Question: I am wondering how can I remove the 3 horizontal red lines on the stock graph as shown in image bellow. Please ignore the dots/squares on the image they are irrelevant. I think I have searched every google page there is and went through every option asp.net has... and could not figure out it. Any help is greatly appreciated!

Code that generated this graph:
'''
Double[] test = new Double[] { 10, 50 };
Chart1.Series[0].ChartType = SeriesChartType.Stock;
Chart1.Series[0].YAxisType = AxisType.Primary;
Chart1.Series[0].Color = Color.Red;
Chart1.Series[0].BorderWidth = 10;
Chart1.ChartAreas[0].AxisY.MajorGrid.Enabled = false;
Chart1.ChartAreas[0].AxisX.MajorGrid.Enabled = false;
Chart1.Series[0]["PixelPointWidth"] = "5";
Chart1.Series.Add(new Series("Test Series"));
Chart1.Series[1].ChartType = SeriesChartType.Point;
Chart1.Series[1].YAxisType = AxisType.Primary;
Chart1.Series[1].Color = Color.Black;
Chart1.Series[1].BorderWidth = 3;
Chart1.Series[1].MarkerSize = 15;
Chart1.Series.Add(new Series("New Series"));
Chart1.Series[2].ChartType = SeriesChartType.Point;
Chart1.Series[2].YAxisType = AxisType.Primary;
Chart1.Series[2].Color = Color.Orange;
Chart1.Series[2].BorderWidth = 3;
Chart1.Series[2].MarkerSize = 15;
Chart1.Series[0].Points.Add(new Double[] {-10, 50});
Chart1.Series[1].Points.Add(25);
Chart1.Series[2].Points.Add(20);
for (int i = 0; i < 2; i++)
{
Chart1.Series[0].Points.Add(test);
Chart1.Series[1].Points.Add(25);
Chart1.Series[2].Points.Add(20);
}
'''
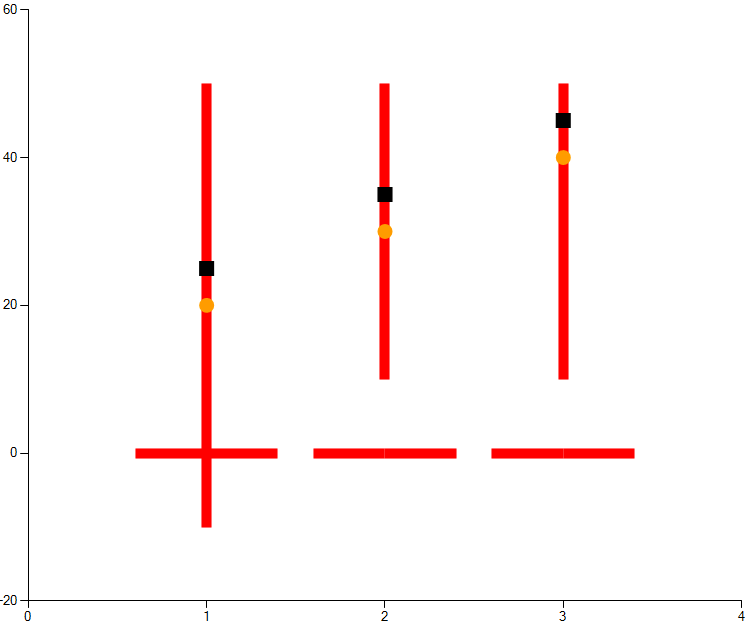
Answer: Okay, after looking into it obsessively, I think that I have a solution. Just adding the two Y values, the chart has a default value of zero for a marker (high or low?). By specifying that you will add the four values (open, close, high, low - not certain about the high/low order), you can hide those lines by making them fall within your open/close range, and by setting the PixelPointWidth to equal or less then your BorderWidth.
'''
// IMPORTANT: add the ", 4" to indicate that you have the four Y values
Chart1.Series.Add(new Series("Stock", 4));
Chart1.Series["Stock"].ChartType = SeriesChartType.Stock;
Chart1.Series["Stock"].YAxisType = AxisType.Primary;
Chart1.Series["Stock"].Color = Color.Red;
Chart1.Series["Stock"].BorderWidth = 10;
Chart1.ChartAreas[0].AxisY.MajorGrid.Enabled = false;
Chart1.ChartAreas[0].AxisX.MajorGrid.Enabled = false;
// Set <= BorderWidth, so that it's effectively hidden
Chart1.Series["Stock"]["PixelPointWidth"] = "10";
Chart1.Series["Stock"].Points.AddY(10, 50, 20, 30); // open, close, high, low.
'''
That was a little hard to track down. Whew.